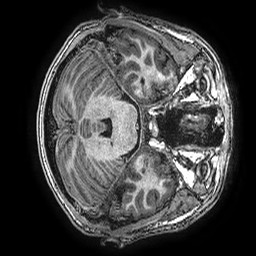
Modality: T1w
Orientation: axial
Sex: male
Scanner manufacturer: ge
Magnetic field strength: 3 T
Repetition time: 0.00766 s
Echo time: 0.003476 s